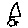
Label: triangle